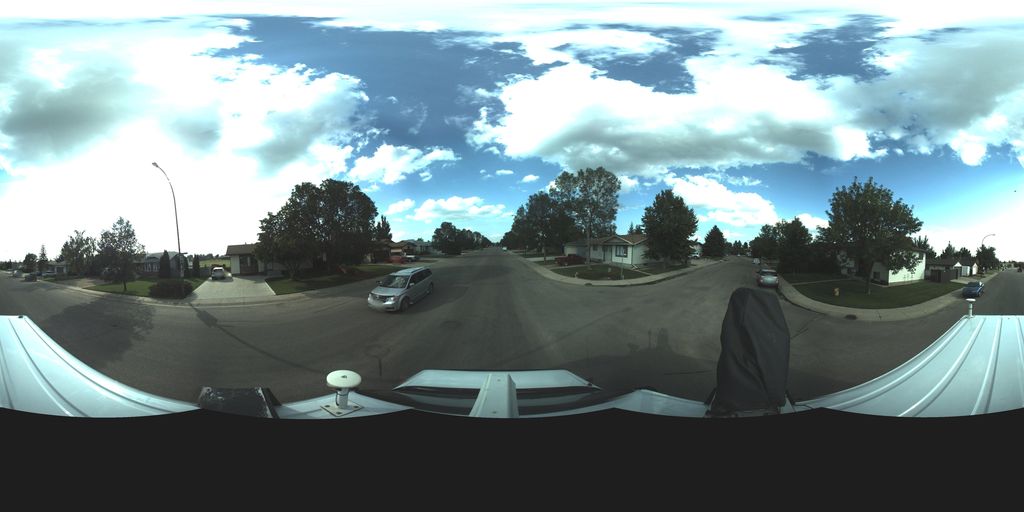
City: saskatoon